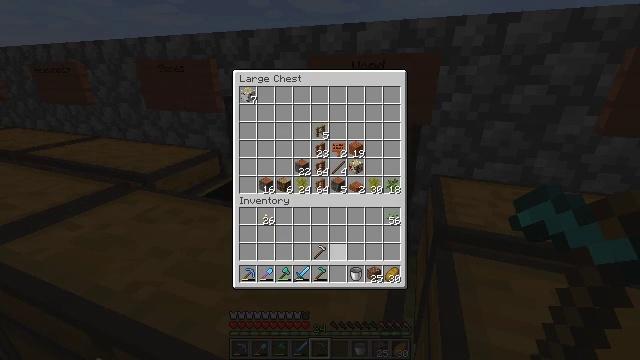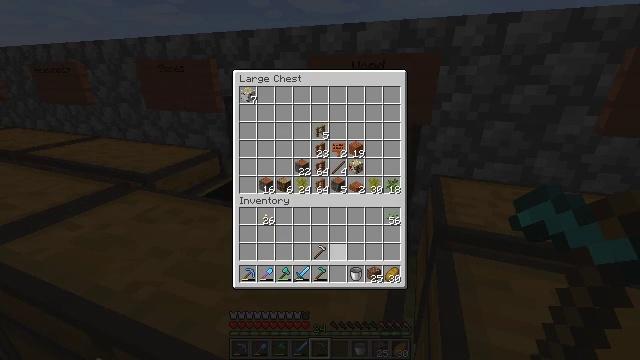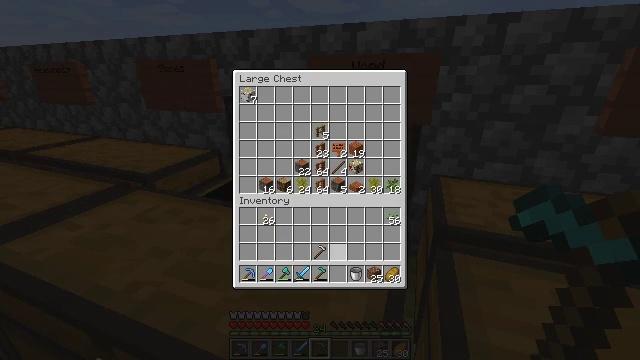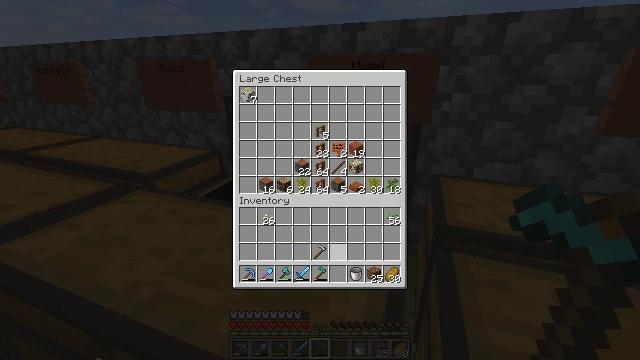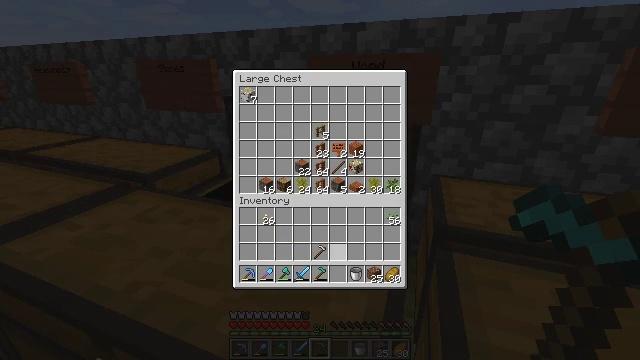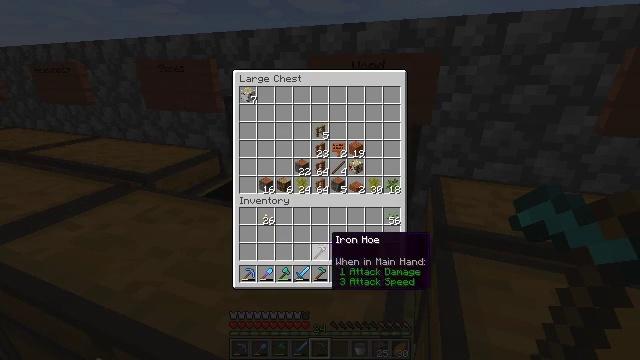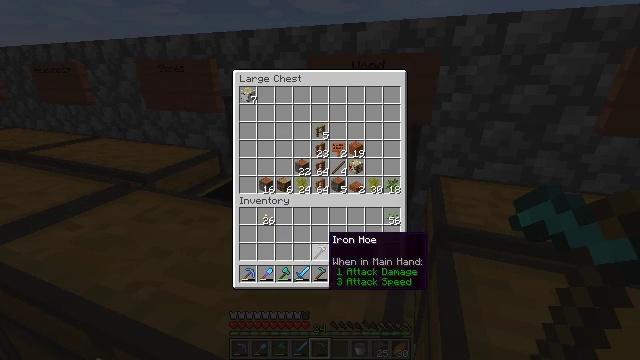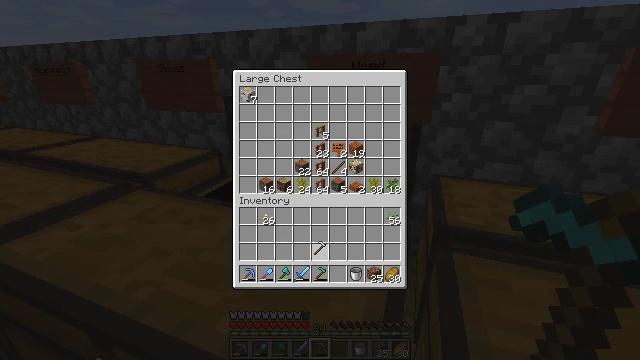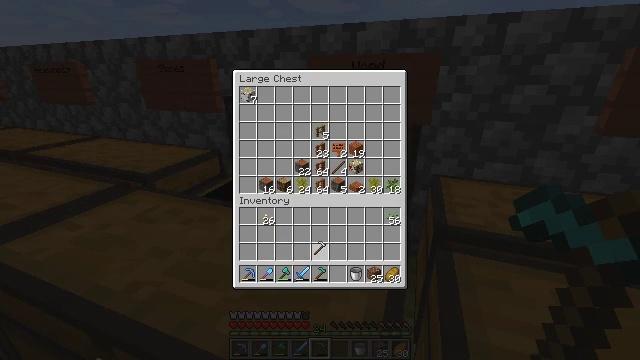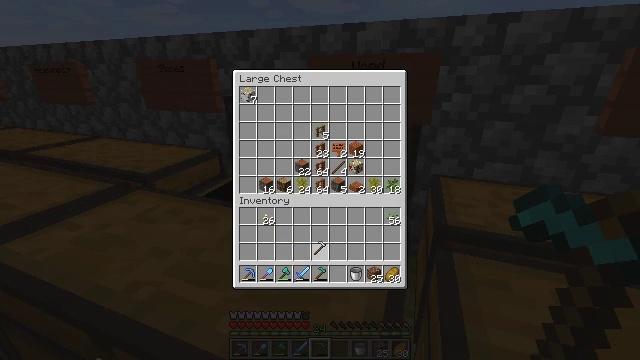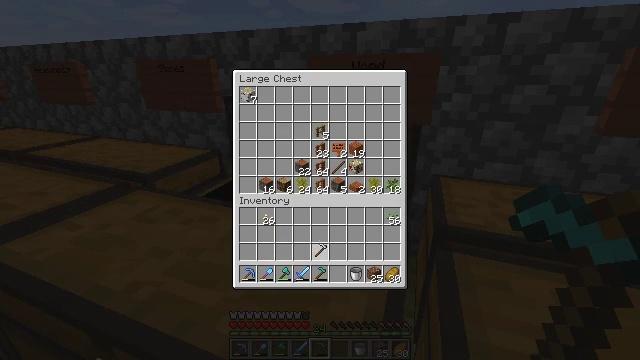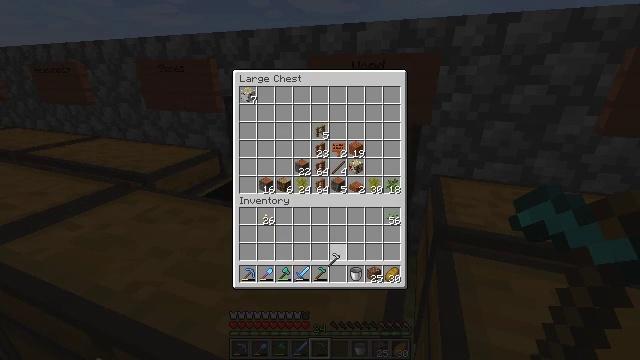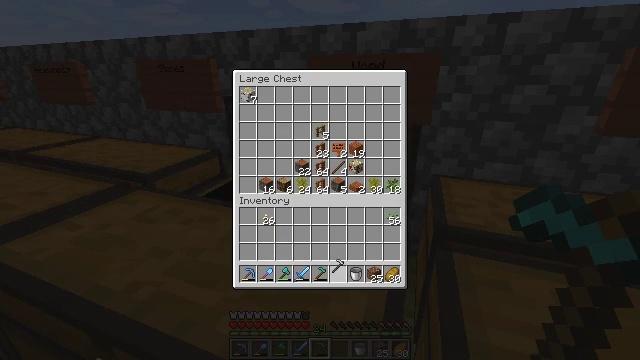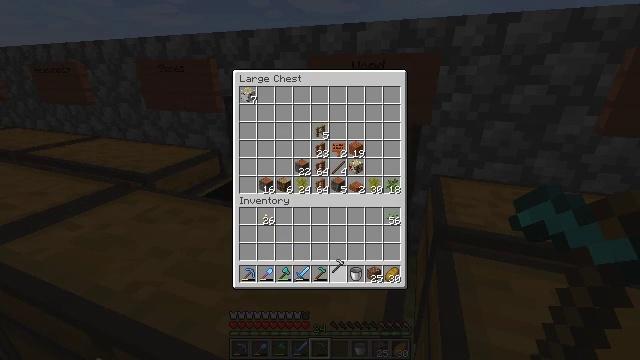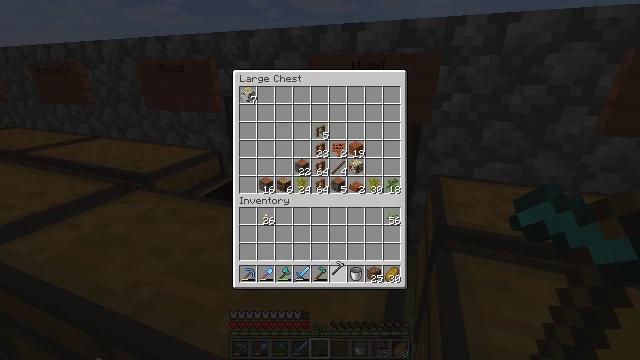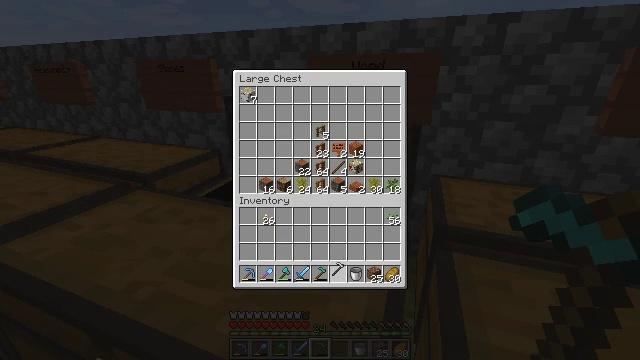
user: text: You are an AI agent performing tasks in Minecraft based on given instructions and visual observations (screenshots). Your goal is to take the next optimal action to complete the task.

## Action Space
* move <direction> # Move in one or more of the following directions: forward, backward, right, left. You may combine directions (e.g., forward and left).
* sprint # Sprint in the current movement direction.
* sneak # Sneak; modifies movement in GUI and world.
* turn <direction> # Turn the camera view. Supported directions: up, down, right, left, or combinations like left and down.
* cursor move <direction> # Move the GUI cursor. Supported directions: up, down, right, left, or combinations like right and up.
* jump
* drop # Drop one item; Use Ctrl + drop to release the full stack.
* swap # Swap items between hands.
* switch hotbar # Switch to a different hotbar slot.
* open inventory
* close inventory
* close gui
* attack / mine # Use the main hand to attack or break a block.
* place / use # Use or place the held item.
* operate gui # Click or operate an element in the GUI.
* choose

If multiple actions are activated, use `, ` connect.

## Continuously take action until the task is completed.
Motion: motion action
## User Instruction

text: Break the mature wheat plants.
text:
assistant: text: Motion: no_op
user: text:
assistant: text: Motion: no_op
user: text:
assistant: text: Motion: no_op
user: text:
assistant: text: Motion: no_op
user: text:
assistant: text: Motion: no_op
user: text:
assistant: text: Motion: no_op
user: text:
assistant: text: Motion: operate gui
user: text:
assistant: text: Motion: operate gui
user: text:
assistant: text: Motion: operate gui
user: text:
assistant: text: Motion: no_op
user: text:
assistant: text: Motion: cursor move right and down
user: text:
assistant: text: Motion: no_op
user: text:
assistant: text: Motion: no_op
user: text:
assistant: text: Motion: no_op
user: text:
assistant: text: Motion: no_op
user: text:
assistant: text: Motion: operate gui
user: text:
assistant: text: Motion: operate gui
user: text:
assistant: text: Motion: operate gui
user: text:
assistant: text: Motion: operate gui
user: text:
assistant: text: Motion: no_op
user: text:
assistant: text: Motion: cursor move left and up
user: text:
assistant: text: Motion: cursor move left and up
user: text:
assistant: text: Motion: no_op
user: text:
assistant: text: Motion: no_op
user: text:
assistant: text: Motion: no_op
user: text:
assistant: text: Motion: no_op
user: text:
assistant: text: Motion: no_op
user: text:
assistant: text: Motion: no_op
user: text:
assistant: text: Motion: no_op
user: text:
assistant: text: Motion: no_op